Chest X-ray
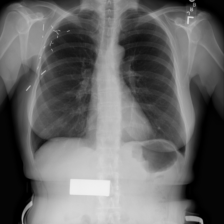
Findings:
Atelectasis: negative
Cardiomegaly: negative
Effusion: negative
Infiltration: negative
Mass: negative
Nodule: negative
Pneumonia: negative
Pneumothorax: negative
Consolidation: negative
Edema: negative
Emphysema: negative
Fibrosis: negative
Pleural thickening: negative
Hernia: negative